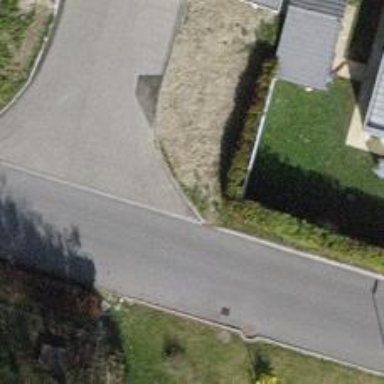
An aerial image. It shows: Hedge barrier.